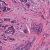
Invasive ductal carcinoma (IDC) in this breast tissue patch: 1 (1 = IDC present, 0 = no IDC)